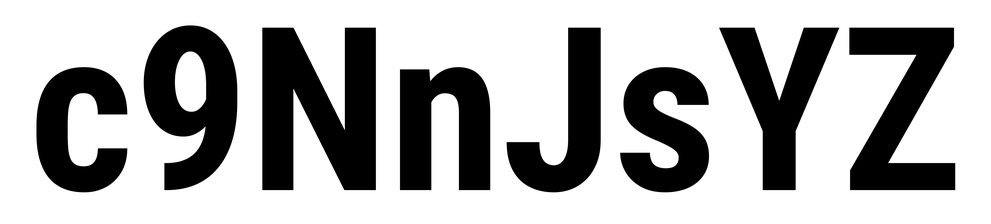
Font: Roboto_Condensed_Bold